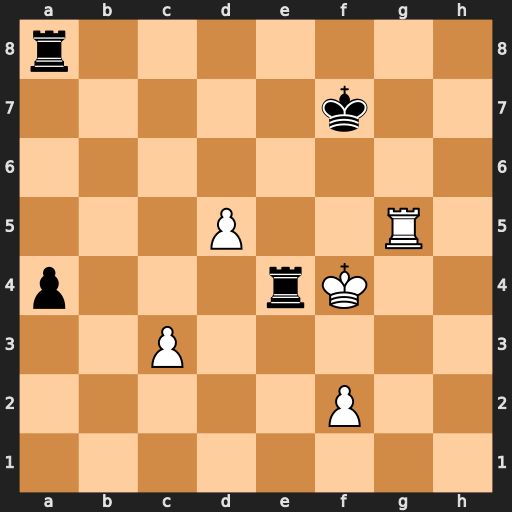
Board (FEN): r7/5k2/8/3P2R1/p3rK2/2P5/5P2/8
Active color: w
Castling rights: -
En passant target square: -
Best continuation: Kxe4 a3 Rg1